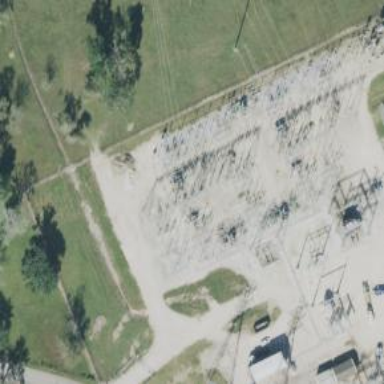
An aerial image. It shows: Switch for power supply.